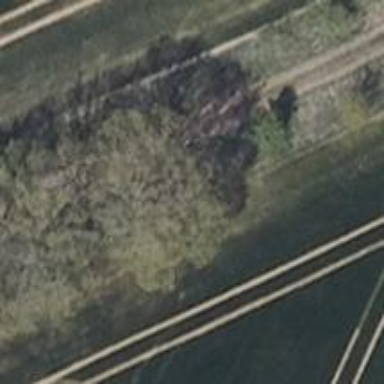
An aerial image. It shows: Row of deciduous broadleaved trees.